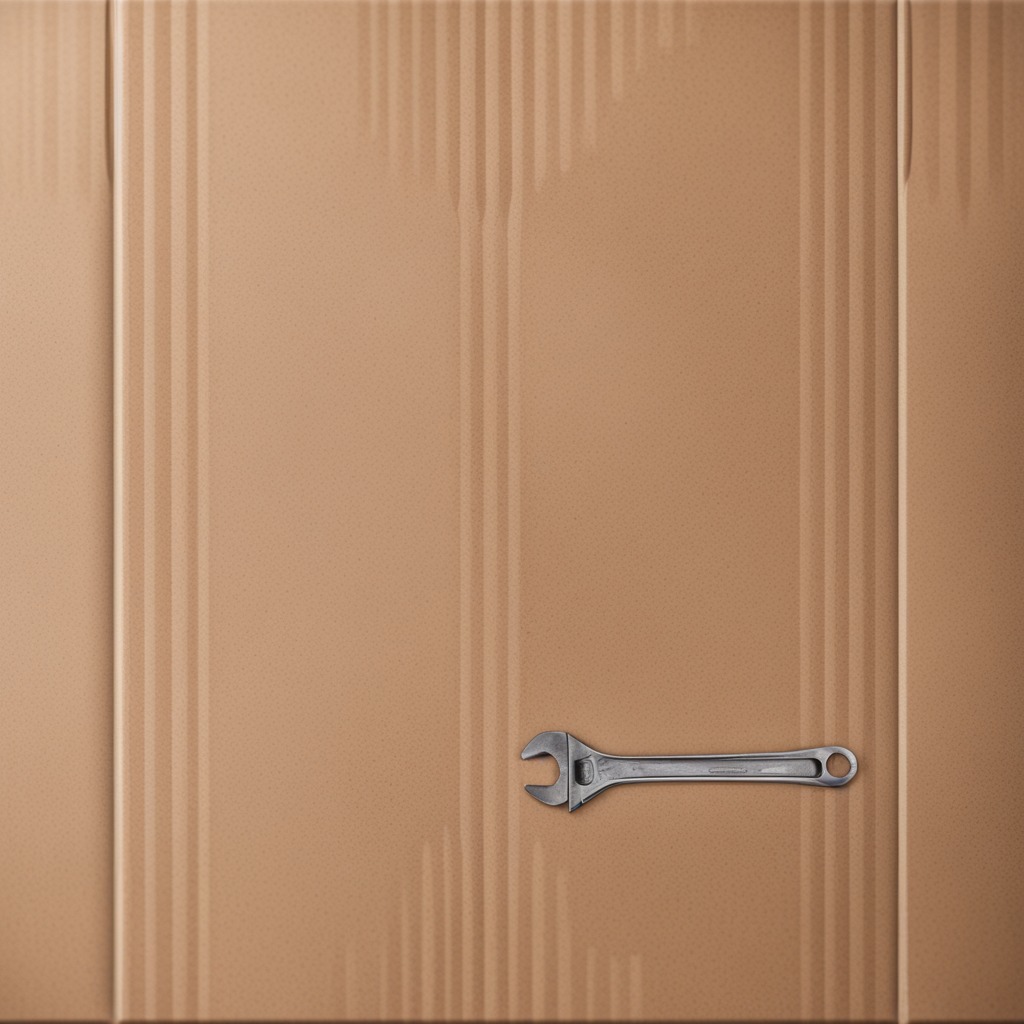
An wrench is lying on the cardboard box surface.